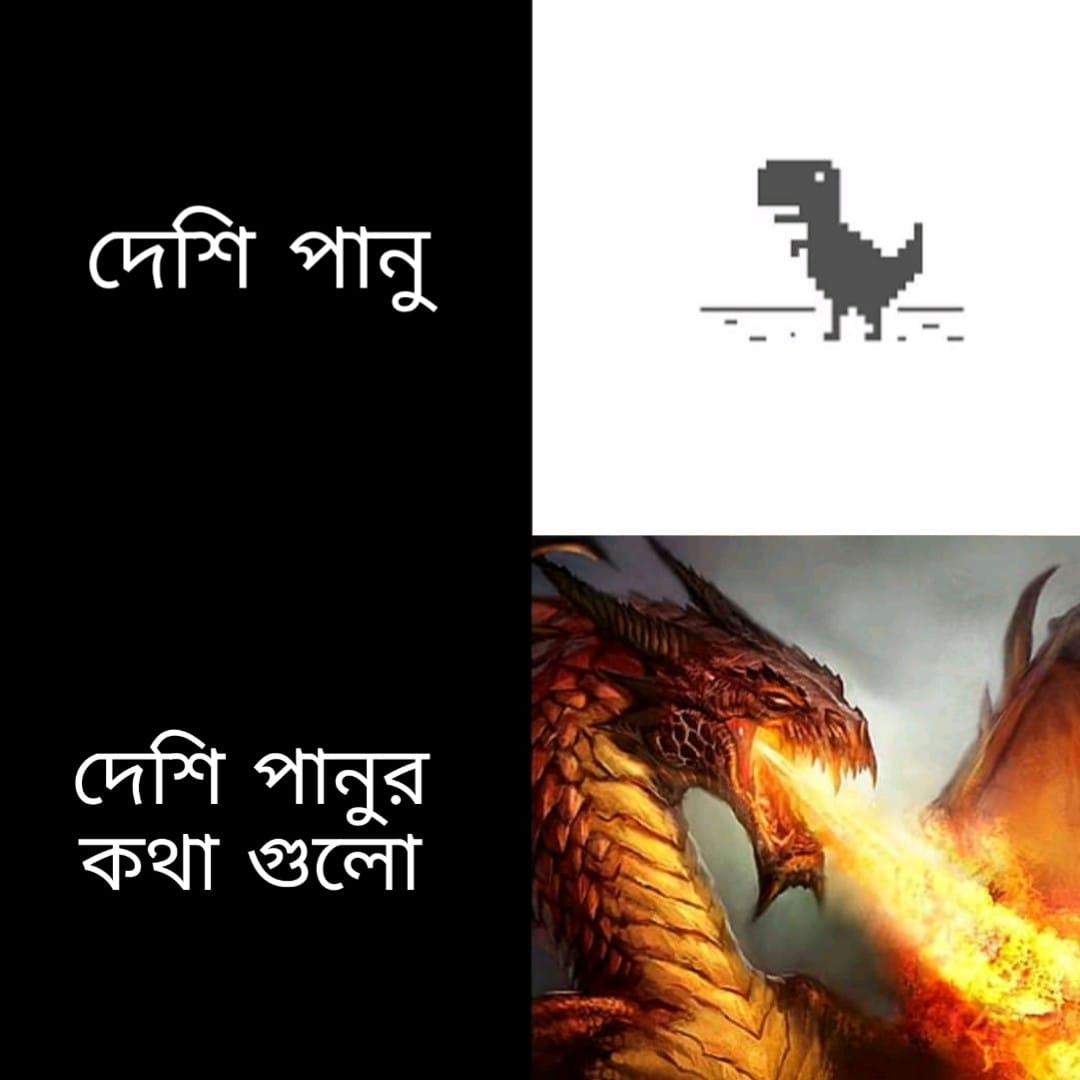
Caption: দেশি পানু      দেশি পানুর কথা গুলো
Label: non-hate